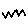
Label: zigzag